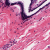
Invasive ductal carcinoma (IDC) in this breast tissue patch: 0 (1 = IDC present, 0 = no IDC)